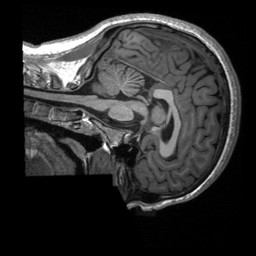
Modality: T1w
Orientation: sagittal
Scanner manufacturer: siemens
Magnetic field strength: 3 T
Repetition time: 2.3 s
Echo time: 0.00232 s